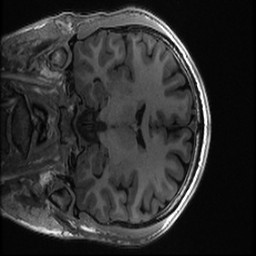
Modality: T1w
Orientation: coronal